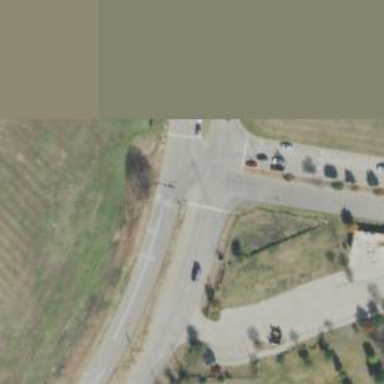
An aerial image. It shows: Secondary road.